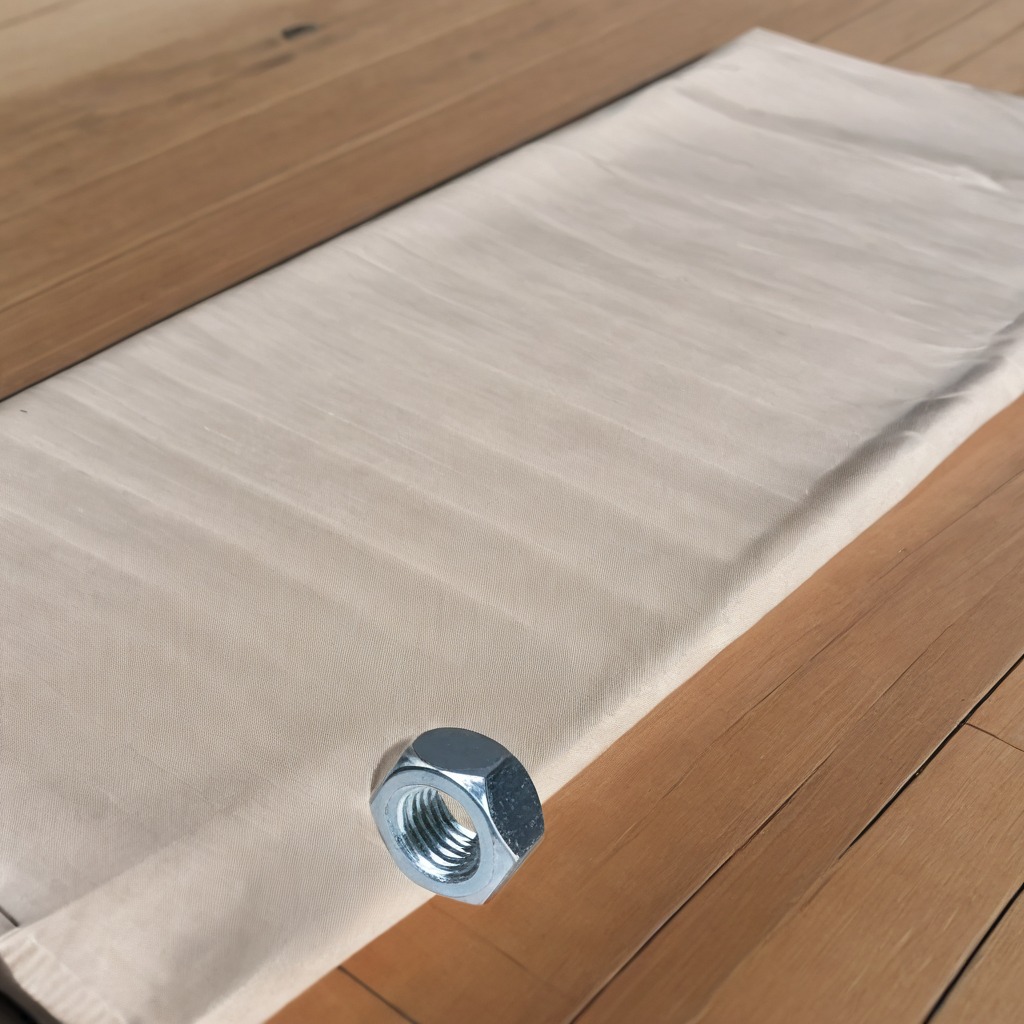
A metal nut lies on the wooden table.